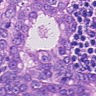
Metastatic tissue present: yes